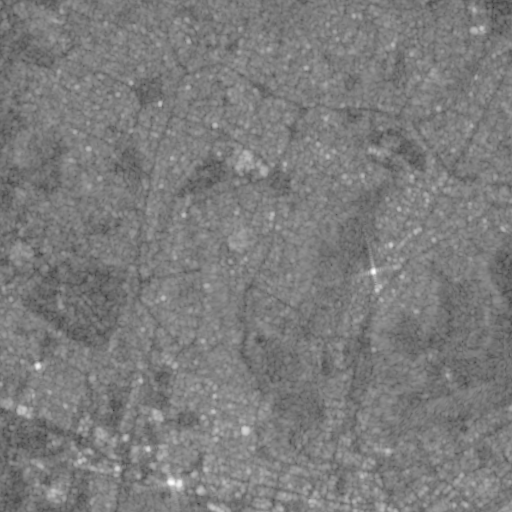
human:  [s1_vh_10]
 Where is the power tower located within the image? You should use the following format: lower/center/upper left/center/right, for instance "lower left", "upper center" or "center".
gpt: The power tower is located in the upper left of the image.
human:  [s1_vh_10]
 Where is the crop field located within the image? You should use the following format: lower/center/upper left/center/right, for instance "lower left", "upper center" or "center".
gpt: There is no crop field in the image.

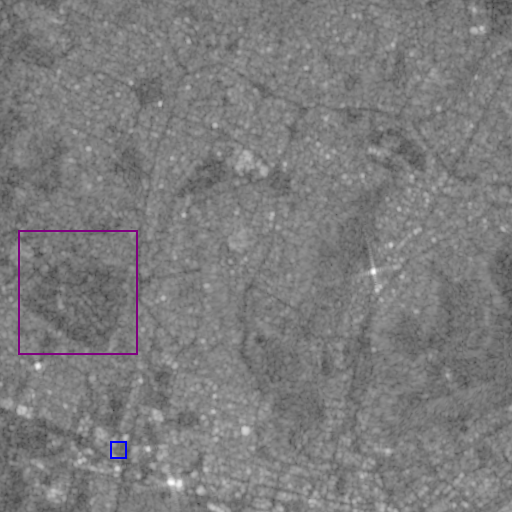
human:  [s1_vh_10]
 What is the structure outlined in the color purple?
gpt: The structure outlined in purple is a park.
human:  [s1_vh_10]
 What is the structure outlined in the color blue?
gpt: The structure outlined in blue is a parking lot.
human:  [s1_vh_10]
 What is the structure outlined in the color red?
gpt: There is no red outline.